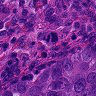
Metastatic tissue present: no